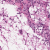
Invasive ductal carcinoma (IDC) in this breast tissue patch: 1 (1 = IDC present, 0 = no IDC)